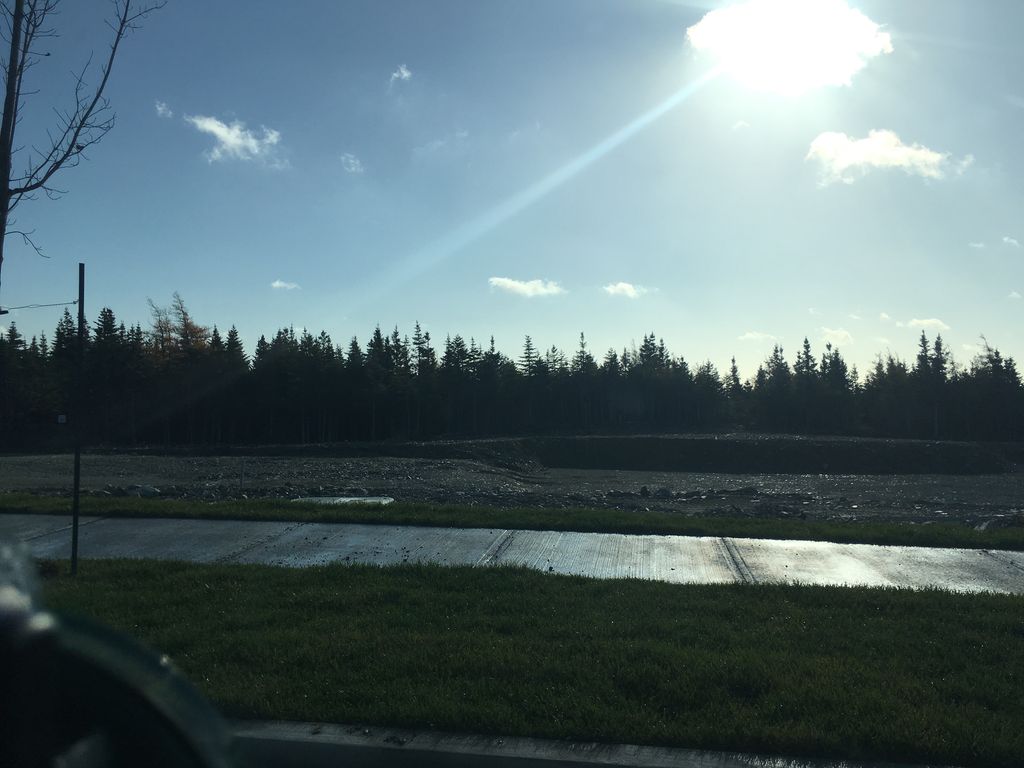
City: st_johns